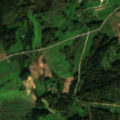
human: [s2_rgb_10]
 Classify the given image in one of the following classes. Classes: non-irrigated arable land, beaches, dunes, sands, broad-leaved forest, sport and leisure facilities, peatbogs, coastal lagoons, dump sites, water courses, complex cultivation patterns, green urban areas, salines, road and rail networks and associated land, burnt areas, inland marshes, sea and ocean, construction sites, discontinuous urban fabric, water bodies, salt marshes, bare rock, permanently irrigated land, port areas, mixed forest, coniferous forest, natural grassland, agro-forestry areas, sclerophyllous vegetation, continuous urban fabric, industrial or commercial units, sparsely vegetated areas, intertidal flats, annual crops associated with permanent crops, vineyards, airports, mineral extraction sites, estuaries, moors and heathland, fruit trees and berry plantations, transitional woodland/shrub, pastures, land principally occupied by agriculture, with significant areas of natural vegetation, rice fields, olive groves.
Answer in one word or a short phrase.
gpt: non-irrigated arable land, pastures, land principally occupied by agriculture, with significant areas of natural vegetation, broad-leaved forest